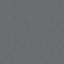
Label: SeaLake